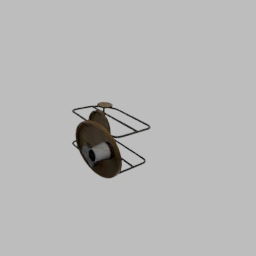
Label: furniture